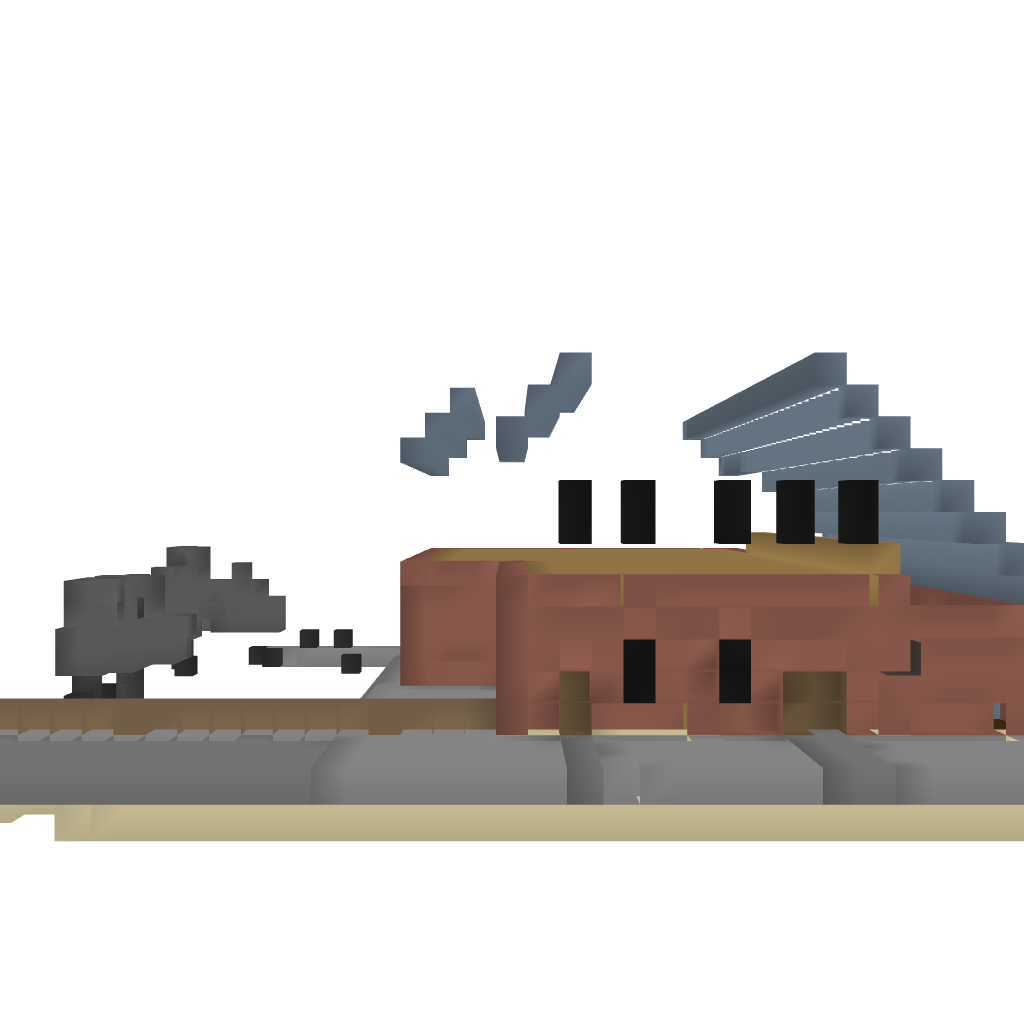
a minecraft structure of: liberty tavern